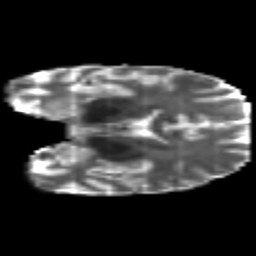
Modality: T2w
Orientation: coronal
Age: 40
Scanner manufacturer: philips
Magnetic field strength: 3 T
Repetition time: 8.6 s
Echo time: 0.127 s